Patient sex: M
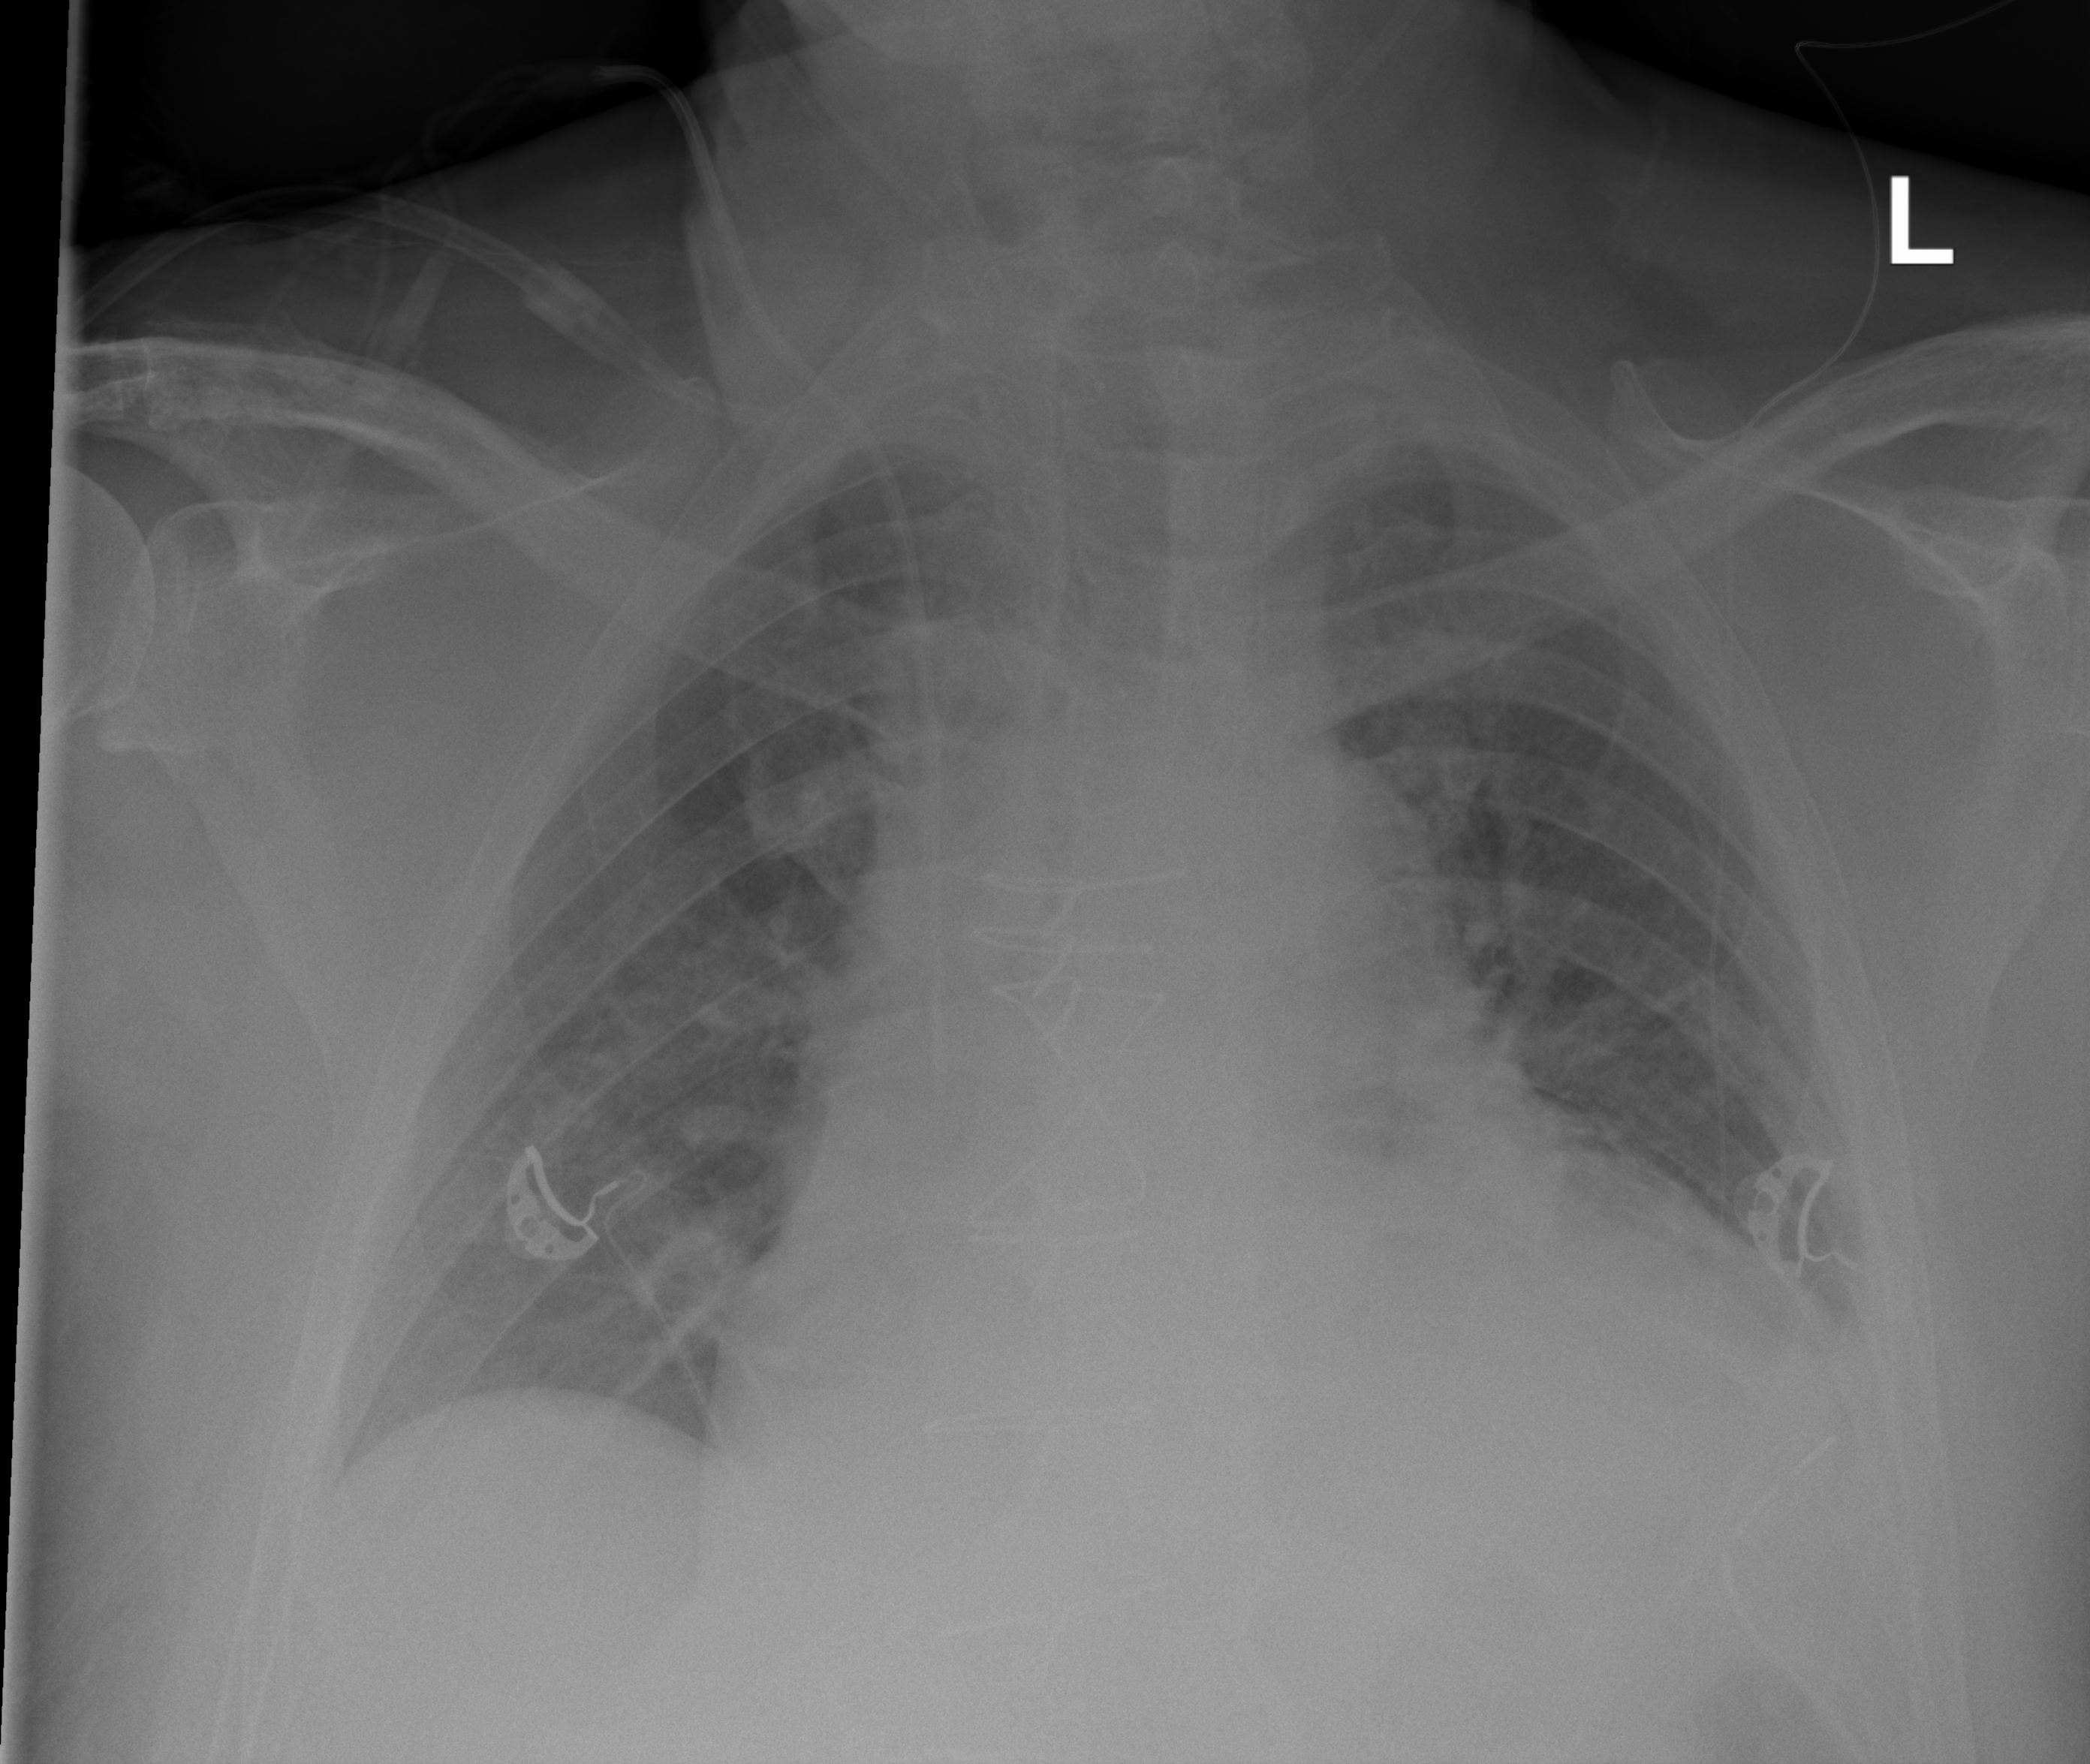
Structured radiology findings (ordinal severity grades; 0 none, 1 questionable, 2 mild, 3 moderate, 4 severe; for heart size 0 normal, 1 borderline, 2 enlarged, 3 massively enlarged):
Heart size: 2
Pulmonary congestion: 2
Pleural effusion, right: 0
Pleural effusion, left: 2
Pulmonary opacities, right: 0
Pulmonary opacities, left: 0
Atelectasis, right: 2
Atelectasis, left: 2